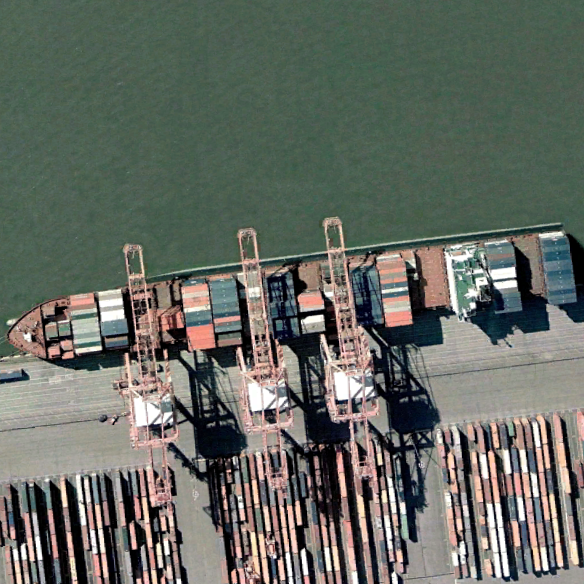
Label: Container_ship